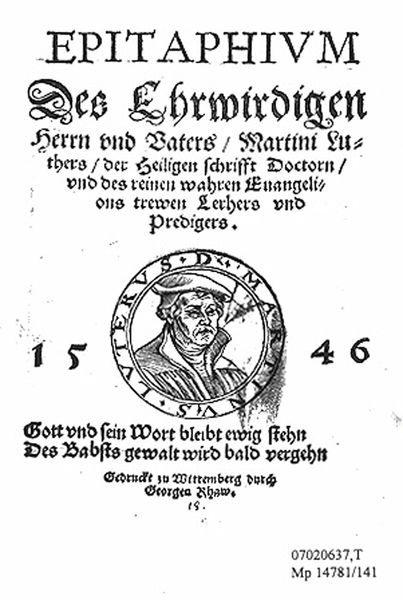
Titel: Bildnis des Martin Luther
Künstler: Lucas d.J. Cranach
Institution: (Seriendruck)
Schlagwörter: gott, mann, weiß, hut, nase, schwarz, alt, kappe, augen, falten, gesicht, kragen, rahmen, bild, bildnis, portrait, porträt, kirche, mantel, kreis, rund, holzschnitt, schrift, papier, kartusche, inschrift, zahlen, deutsch, faltenwurf, jahreszahl, buch, druck, schwarzweiss, stich, titel, seite, text, buchstaben, plakat, titelblatt, kopie, buchdeckel, buchdruck, buchseite, deckblatt, portät, zahl, mittelalter, luther, medaille, urkunde, heilig, heilige schrift, latein, nachricht, epitaph, martin, appell, flugschrift, aufruf, martin luther, cranach, wittenberg, mittelalte, wittemberg, aldeutsch, nachruf, epitaphium, 1546, ehrwirdigen